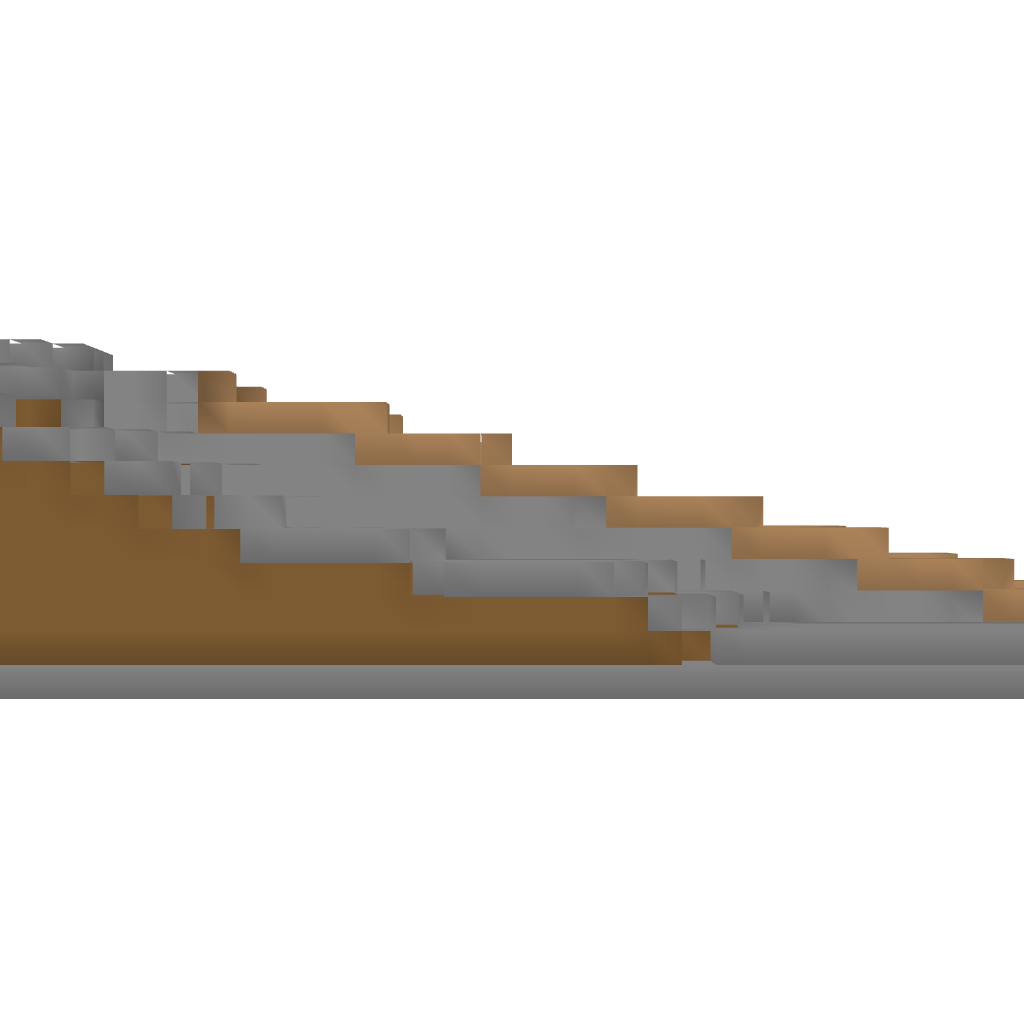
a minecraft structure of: Aquaduct bad low quality